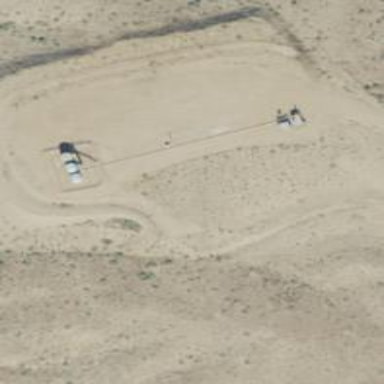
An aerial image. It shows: Petroleum well.